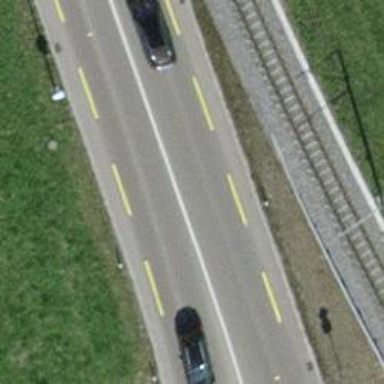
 equipped with cycle lane on both sides."